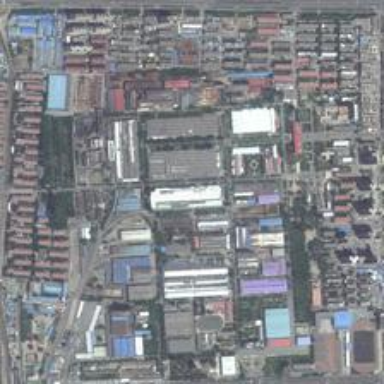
The city with a large amount of buildings is planned orderly .